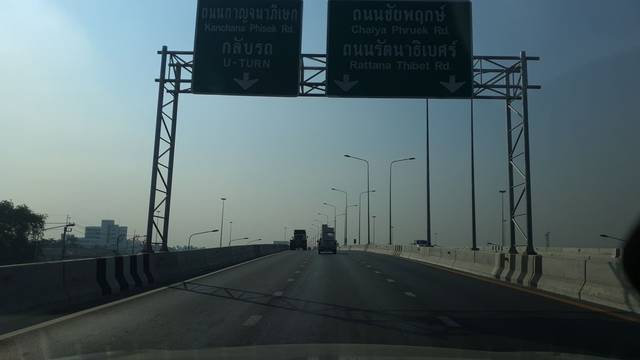
Region: Thailand
Coordinates: 13.954, 100.458